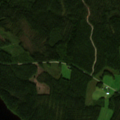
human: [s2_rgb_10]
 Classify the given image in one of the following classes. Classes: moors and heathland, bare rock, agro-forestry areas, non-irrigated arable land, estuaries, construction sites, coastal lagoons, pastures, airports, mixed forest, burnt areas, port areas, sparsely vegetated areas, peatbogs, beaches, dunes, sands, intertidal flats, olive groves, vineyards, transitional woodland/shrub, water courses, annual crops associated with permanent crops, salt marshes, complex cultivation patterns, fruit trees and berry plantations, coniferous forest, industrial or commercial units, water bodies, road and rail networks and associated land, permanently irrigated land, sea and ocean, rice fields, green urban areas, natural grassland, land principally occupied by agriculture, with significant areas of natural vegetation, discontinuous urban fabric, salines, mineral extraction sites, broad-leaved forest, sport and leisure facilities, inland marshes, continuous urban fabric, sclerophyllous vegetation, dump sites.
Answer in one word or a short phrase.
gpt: coniferous forest, transitional woodland/shrub, water bodies